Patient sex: M
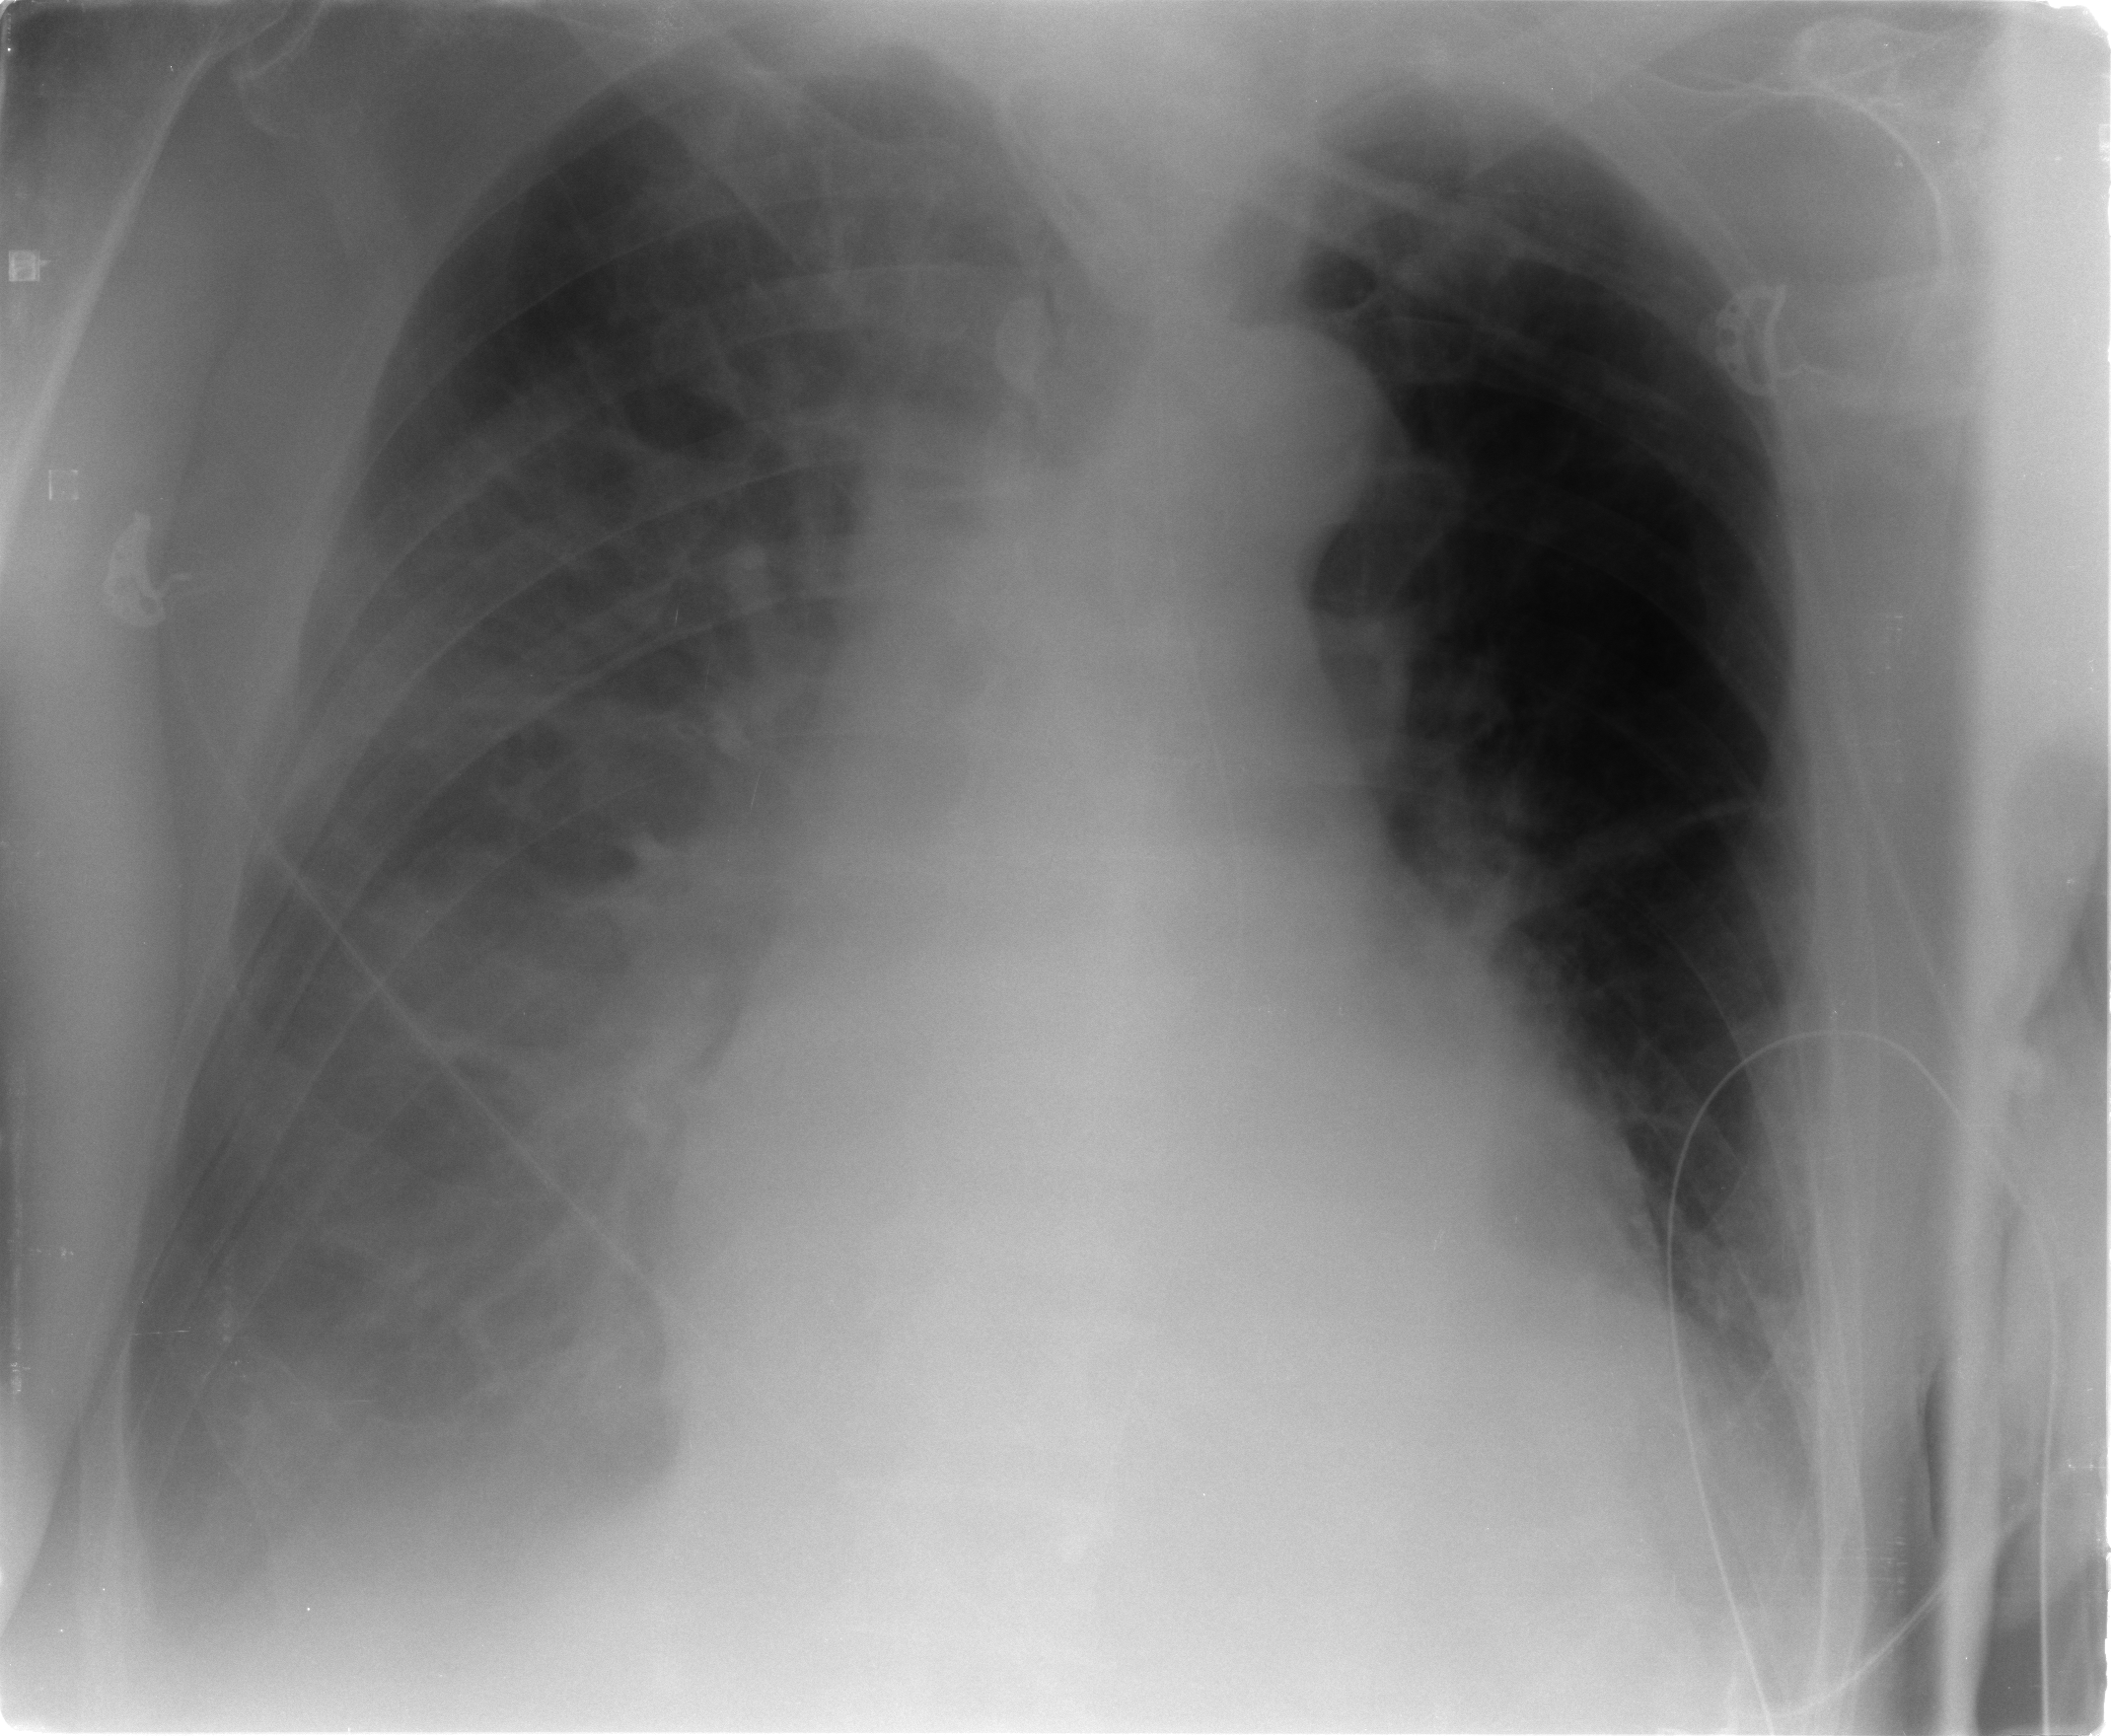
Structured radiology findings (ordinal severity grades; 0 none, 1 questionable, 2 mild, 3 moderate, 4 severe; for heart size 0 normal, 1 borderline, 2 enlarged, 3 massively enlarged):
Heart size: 2
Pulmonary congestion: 2
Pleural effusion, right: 2
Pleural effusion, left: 1
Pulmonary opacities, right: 2
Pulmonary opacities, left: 0
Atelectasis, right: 2
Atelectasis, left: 2